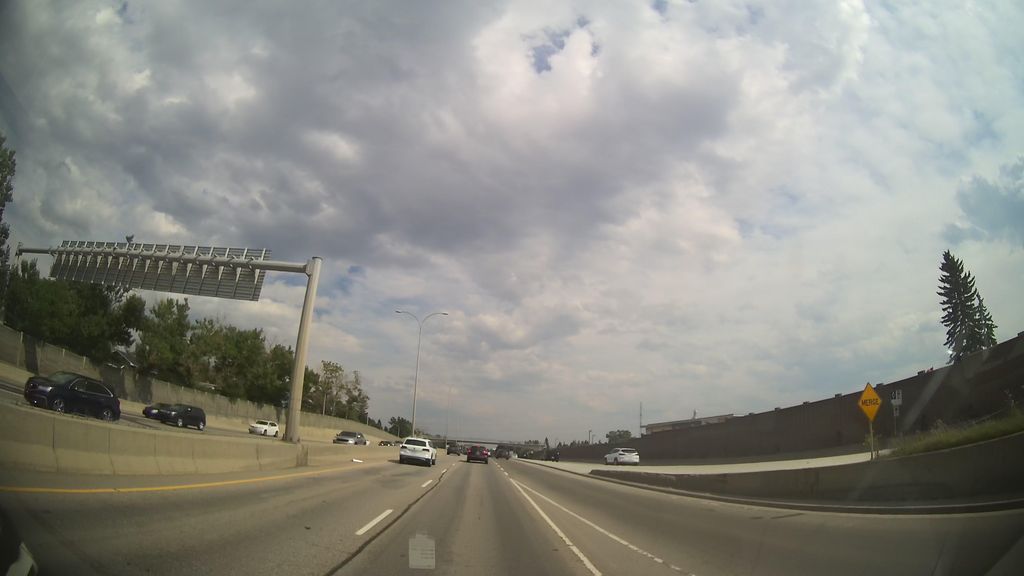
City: calgary